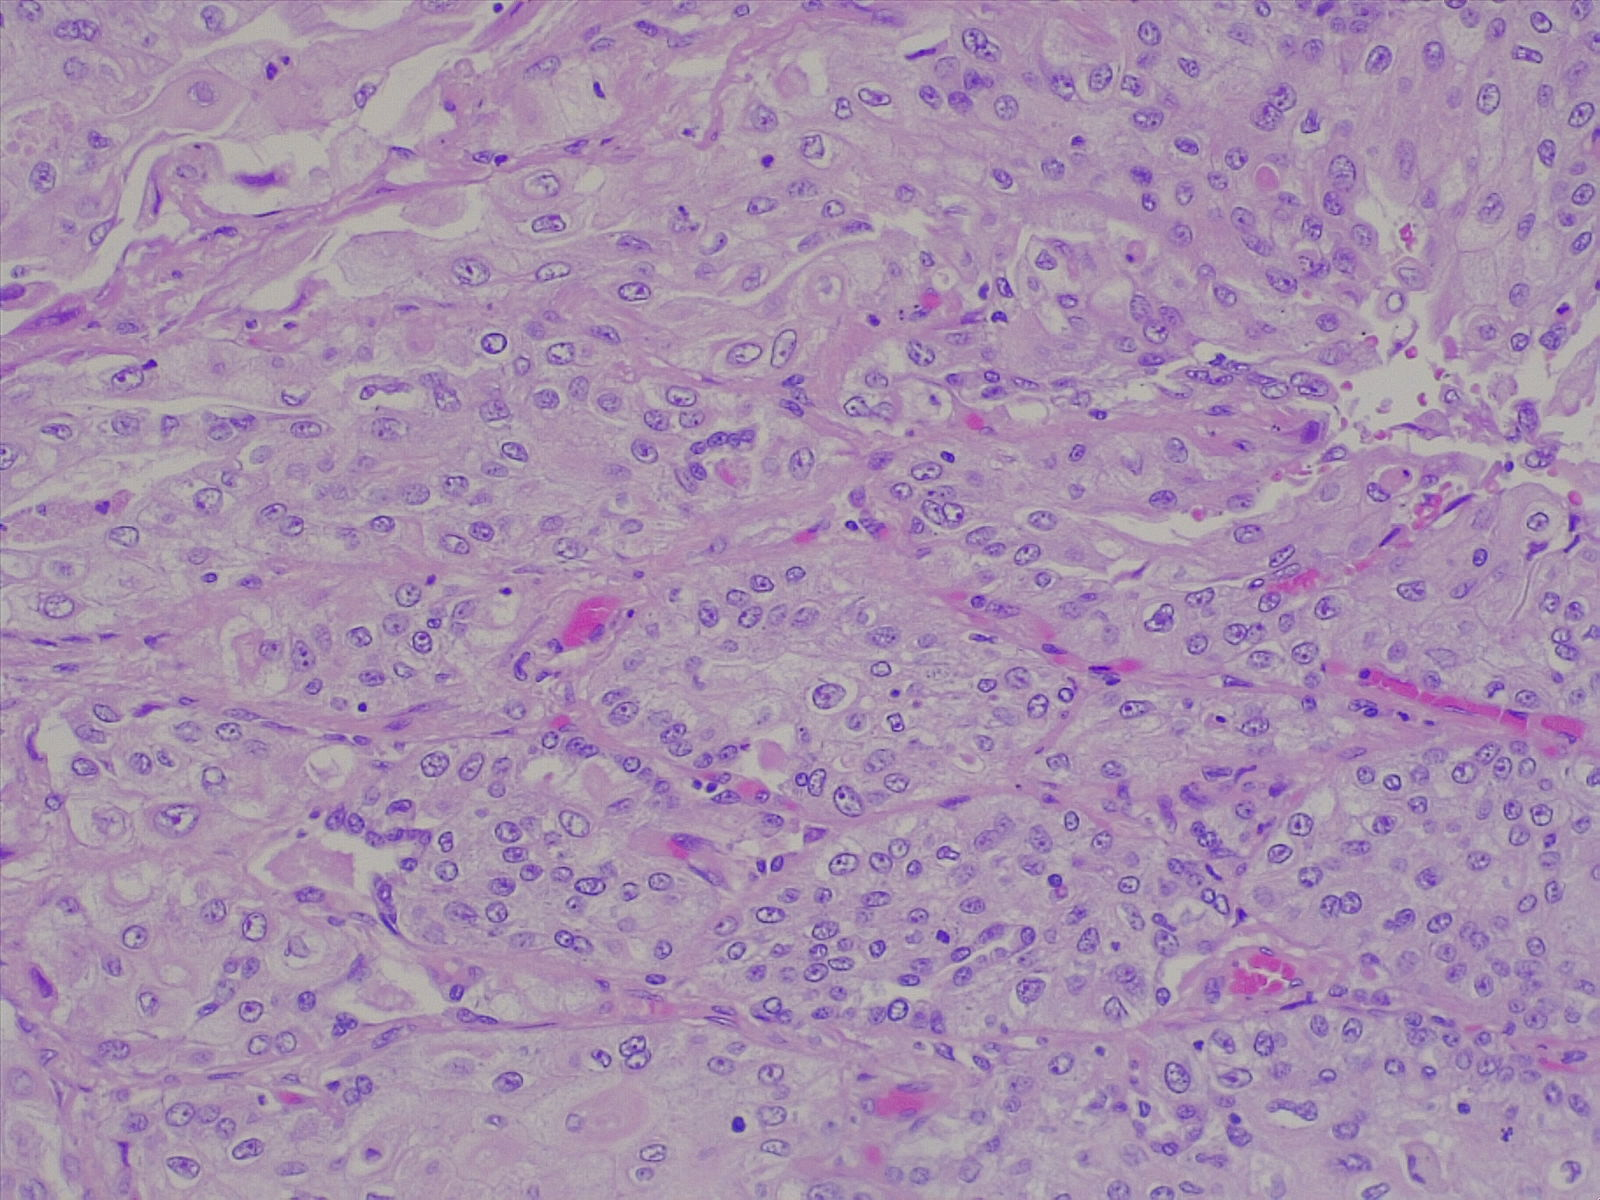
Label: lung squamous cell carcinoma, well differentiated